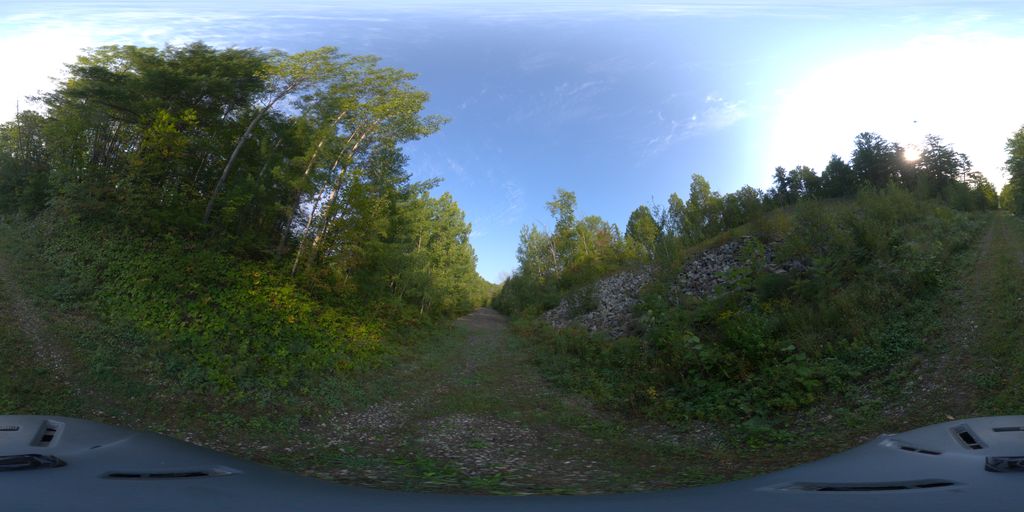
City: ottawa-gatineau